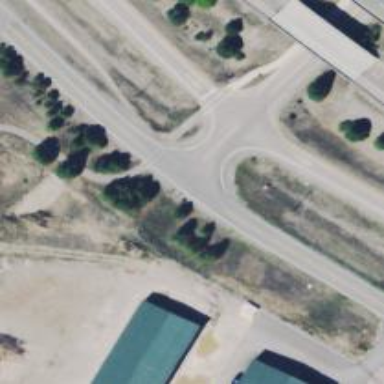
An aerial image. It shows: Uncontrolled crossing on the road.